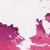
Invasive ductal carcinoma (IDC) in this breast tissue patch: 0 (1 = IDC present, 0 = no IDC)